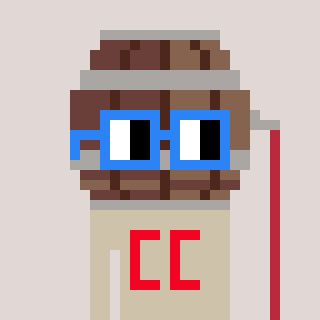
a pixel art character with square blue glasses, a wine barrel-shaped head and a bege-colored body on a warm background